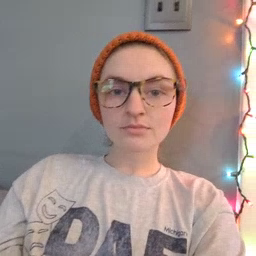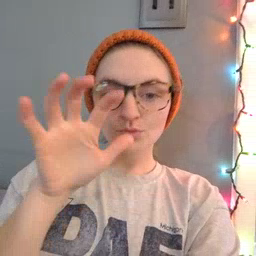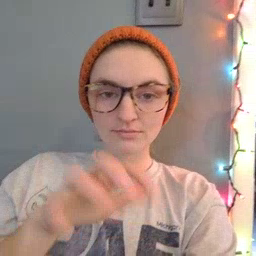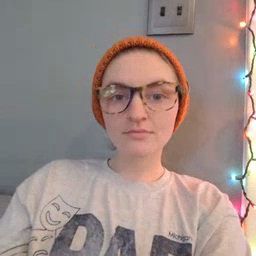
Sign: alligator